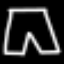
Label: pants